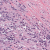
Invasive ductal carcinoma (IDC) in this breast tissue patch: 1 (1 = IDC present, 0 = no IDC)